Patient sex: M
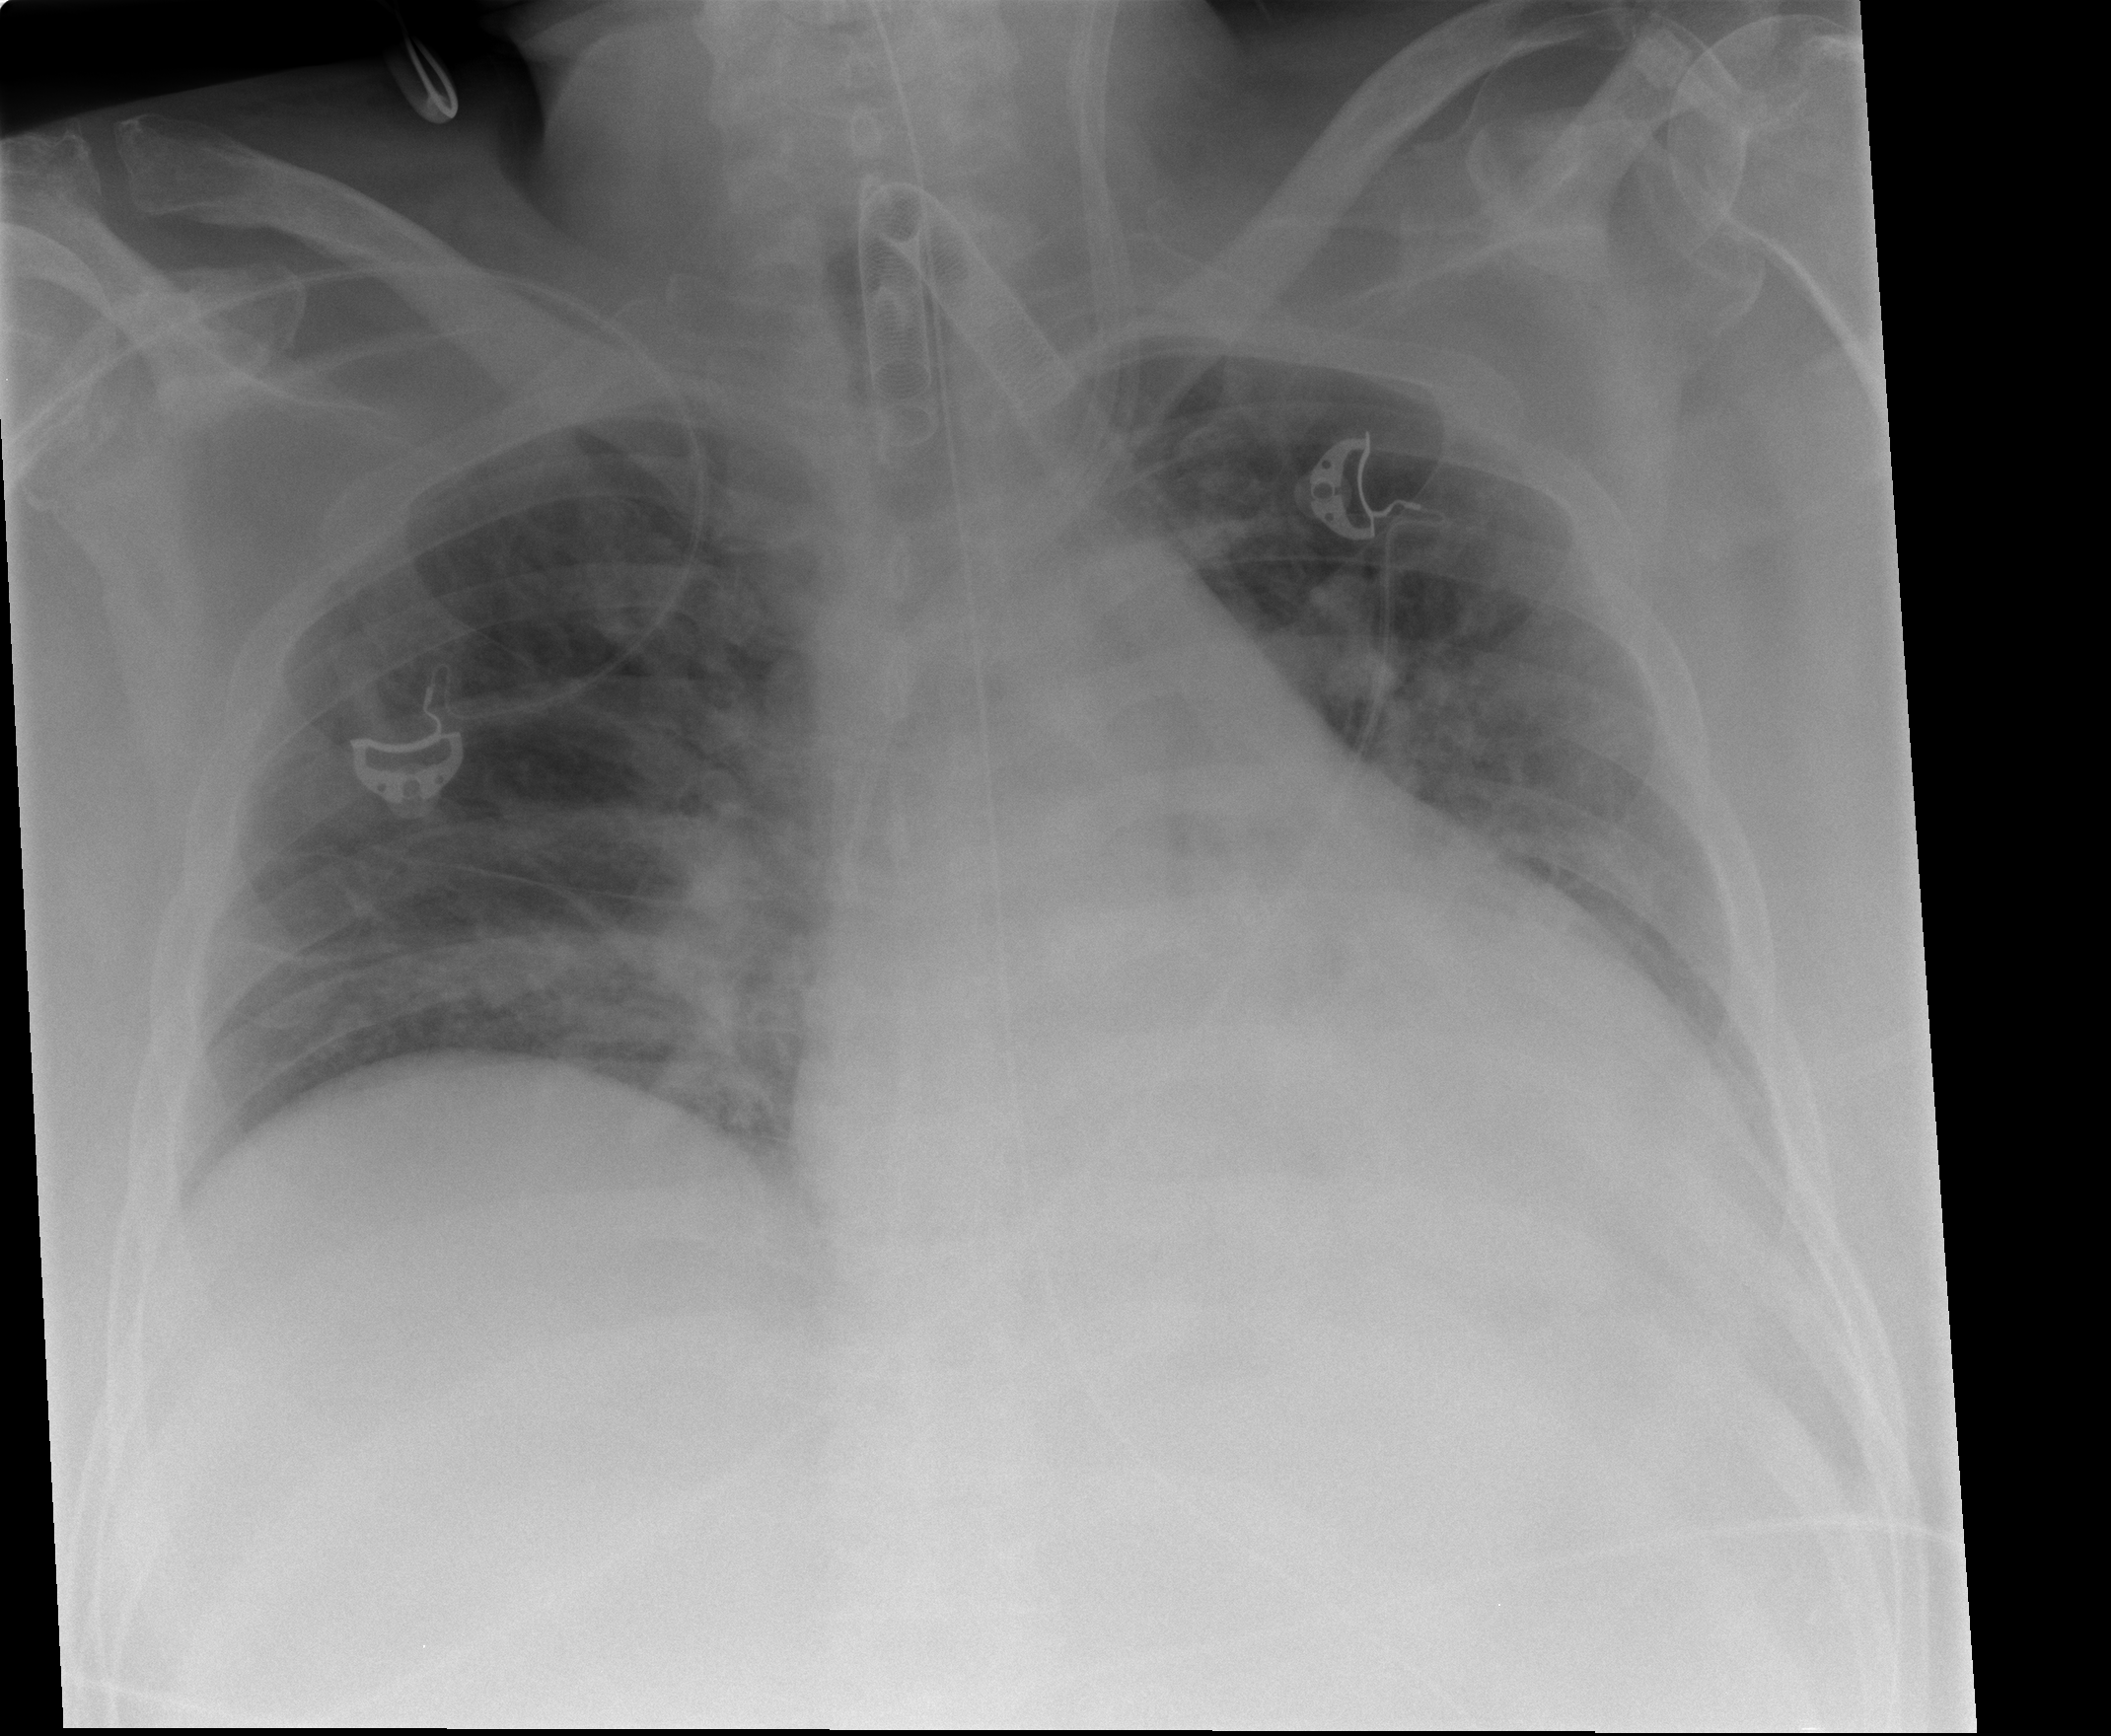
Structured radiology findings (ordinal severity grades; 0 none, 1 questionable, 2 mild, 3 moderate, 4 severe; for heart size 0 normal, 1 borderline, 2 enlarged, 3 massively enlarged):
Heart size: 2
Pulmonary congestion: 3
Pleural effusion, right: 2
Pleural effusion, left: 1
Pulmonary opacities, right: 2
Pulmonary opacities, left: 0
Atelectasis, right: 2
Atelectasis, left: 1